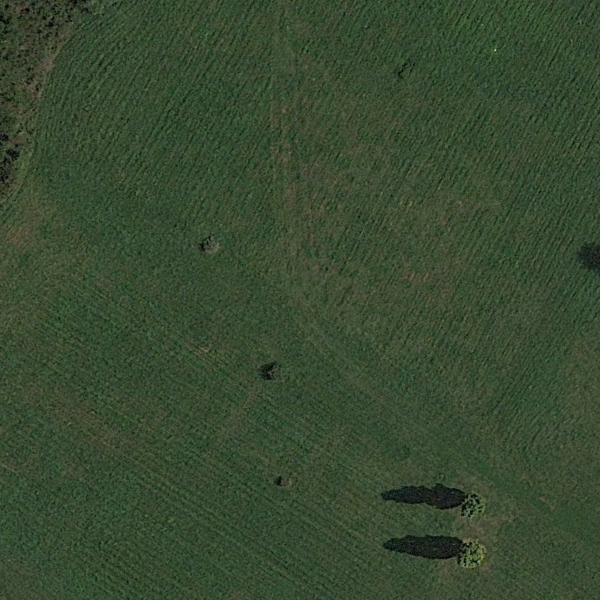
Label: Meadow